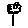
Label: flower